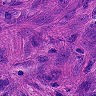
Metastatic tissue present: yes